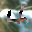
Label: 4